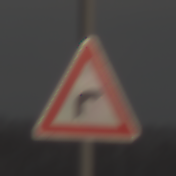
Verkehrszeichen: KurveRechts
Umgebung: Outdoor, Nature
Tageszeit: MorningAfternoon
Wetter: Overcast
Licht: Natural
Jahreszeit: Winter
Kontrast: LowContrast